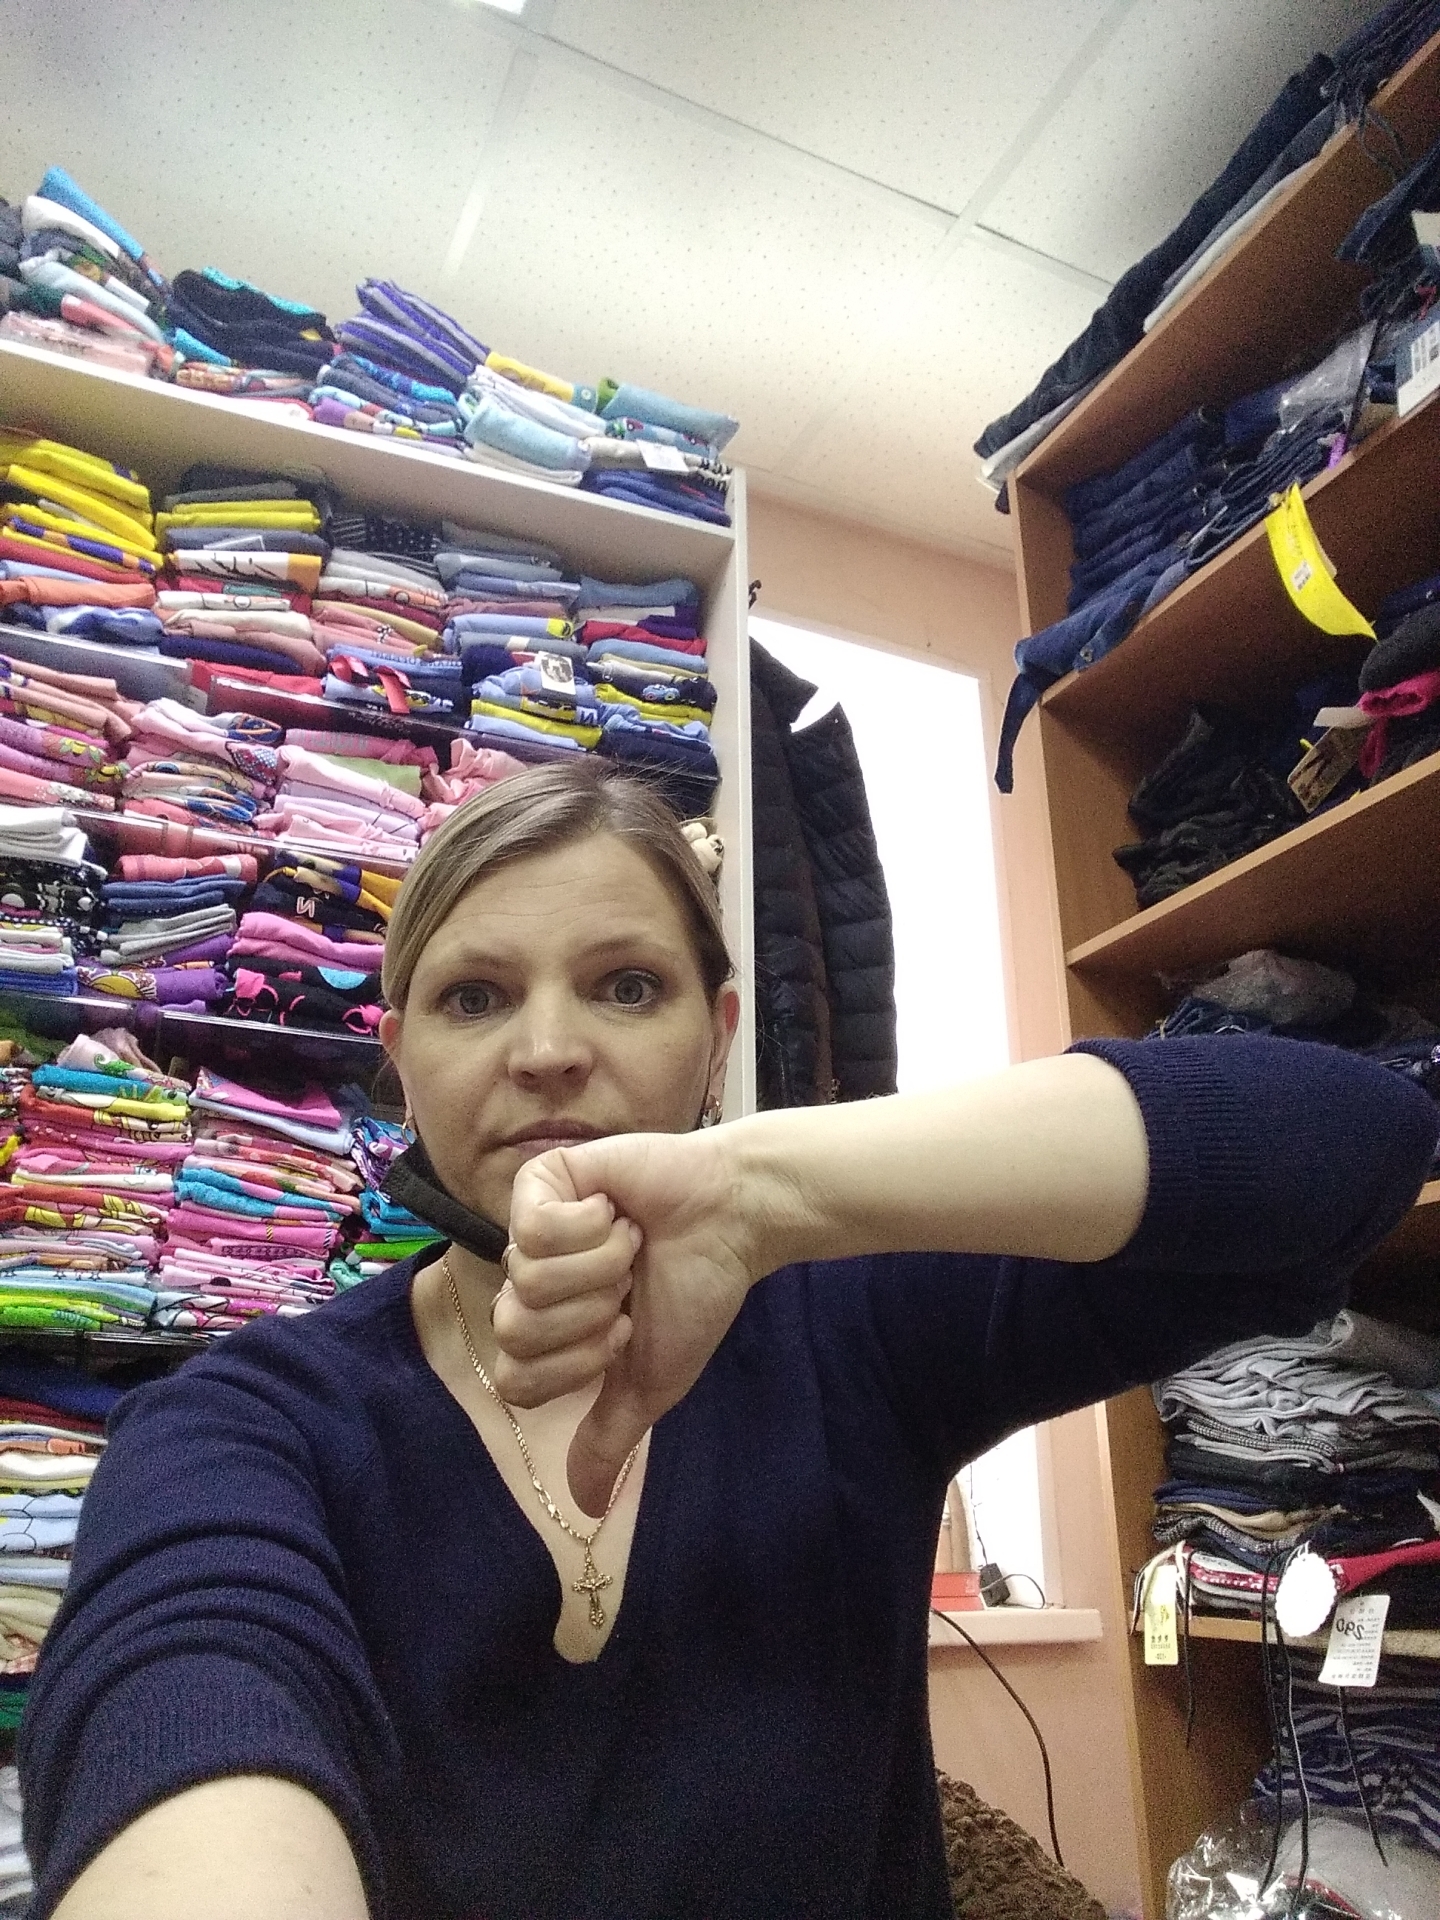
Label: noise